Field crop: maize
Growth stage: 1
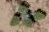
Species: chenopodium